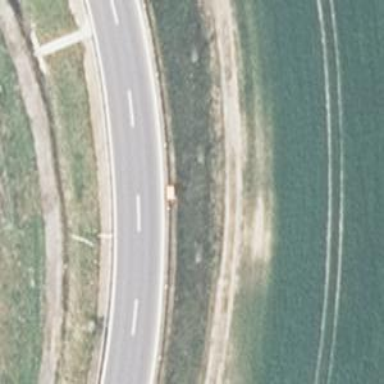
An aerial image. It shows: Secondary road with asphalt surface and embankment.